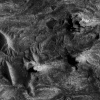
Atmospheric dust classification: not_dusty